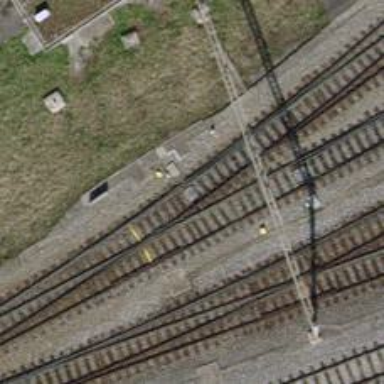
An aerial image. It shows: Railway yard with electrified tracks and single track.